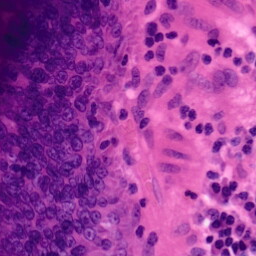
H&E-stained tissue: Colon